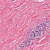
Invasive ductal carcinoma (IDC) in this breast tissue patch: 0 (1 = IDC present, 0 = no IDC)